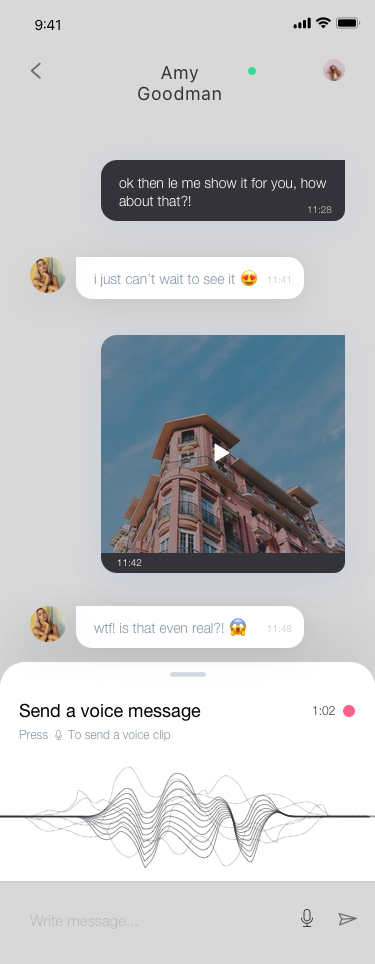
Text in this UI design:
11:48
wtf! is that even real?! 😱
11:42
11:41
i just can’t wait to see it 😍
ok then le me show it for you, how about that?!
11:28
Amy Goodman